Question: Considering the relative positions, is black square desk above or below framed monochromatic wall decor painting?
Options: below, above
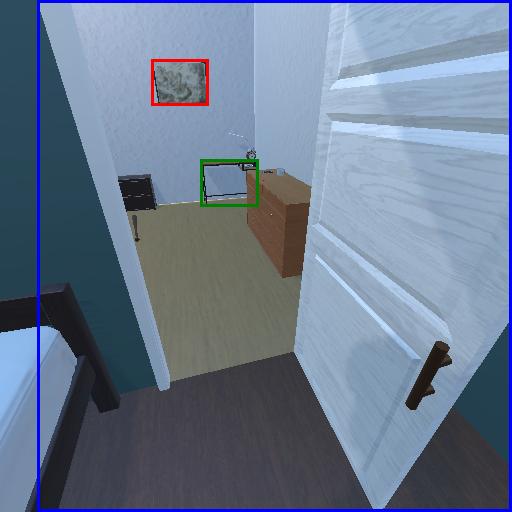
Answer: below